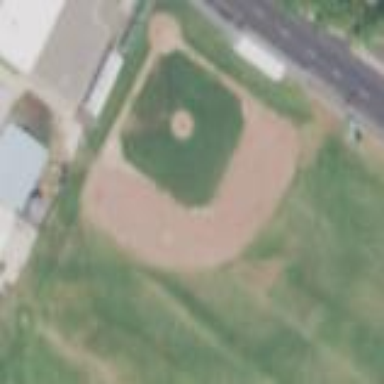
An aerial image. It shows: Baseball pitch for leisure and sports activities.